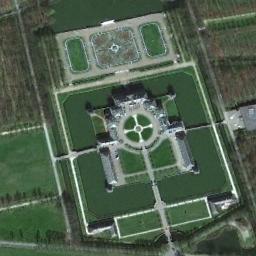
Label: palace